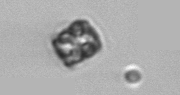
Label: Thalassiosira